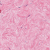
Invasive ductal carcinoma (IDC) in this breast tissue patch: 0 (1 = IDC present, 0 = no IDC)